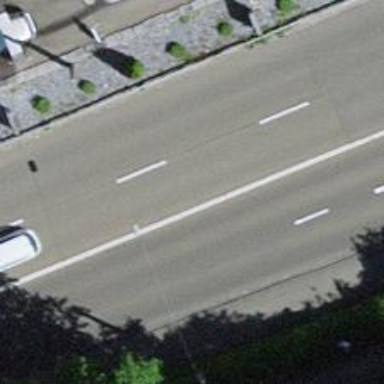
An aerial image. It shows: Secondary road with asphalt surface and sidewalk on the left.